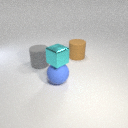
large gray rubber cylinder behind large blue rubber sphere